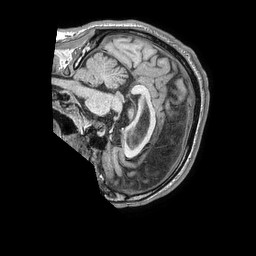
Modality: T1w
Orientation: sagittal
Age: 51
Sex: male
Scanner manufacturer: philips
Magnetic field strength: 1.5 T
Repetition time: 0.007725 s
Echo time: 0.003564 s